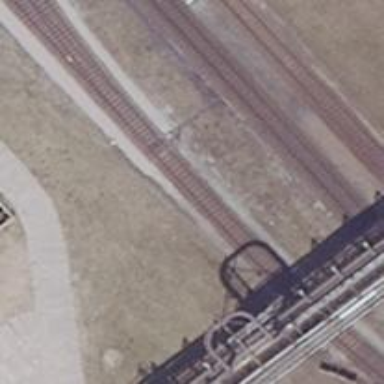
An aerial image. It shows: Railway switch.